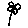
Label: flower